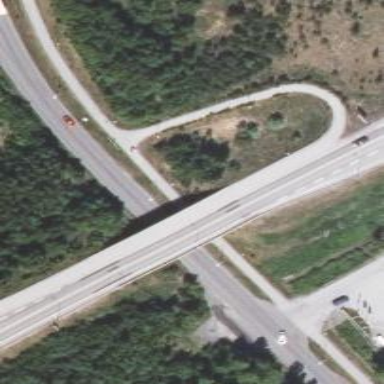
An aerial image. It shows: Trunk highway bridge with asphalt surface.